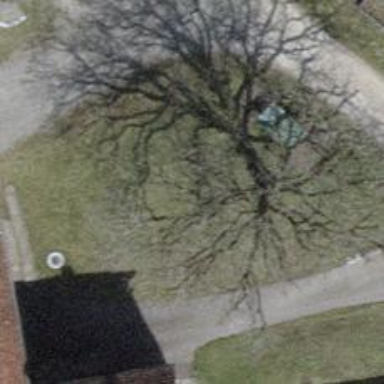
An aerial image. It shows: Urban tree adds touch of nature to the surroundings.